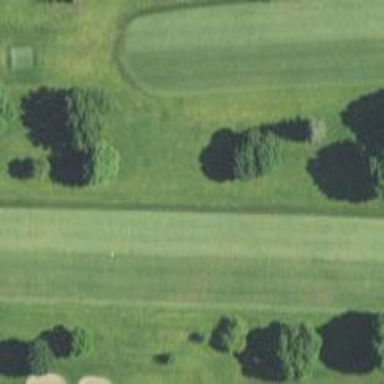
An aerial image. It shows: Golf hole.